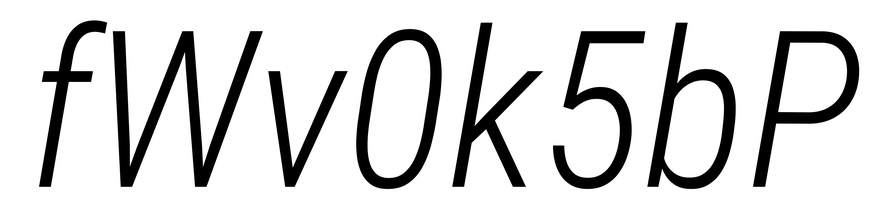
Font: Roboto-Italic_Condensed_Light_Italic